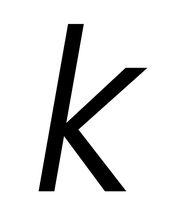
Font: Poppins-LightItalic